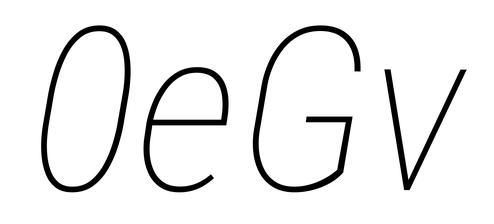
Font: Roboto-Italic_Condensed_Thin_Italic